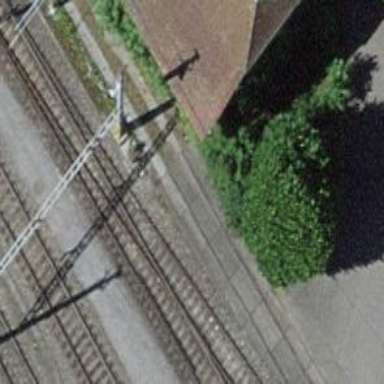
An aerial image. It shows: Railway track with electrified contact lines. This is siding track.